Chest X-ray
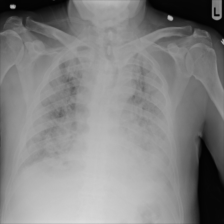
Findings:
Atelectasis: negative
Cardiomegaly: negative
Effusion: negative
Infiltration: negative
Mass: negative
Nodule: negative
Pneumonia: negative
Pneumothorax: negative
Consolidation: negative
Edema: negative
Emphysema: negative
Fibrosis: negative
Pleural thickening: negative
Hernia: negative